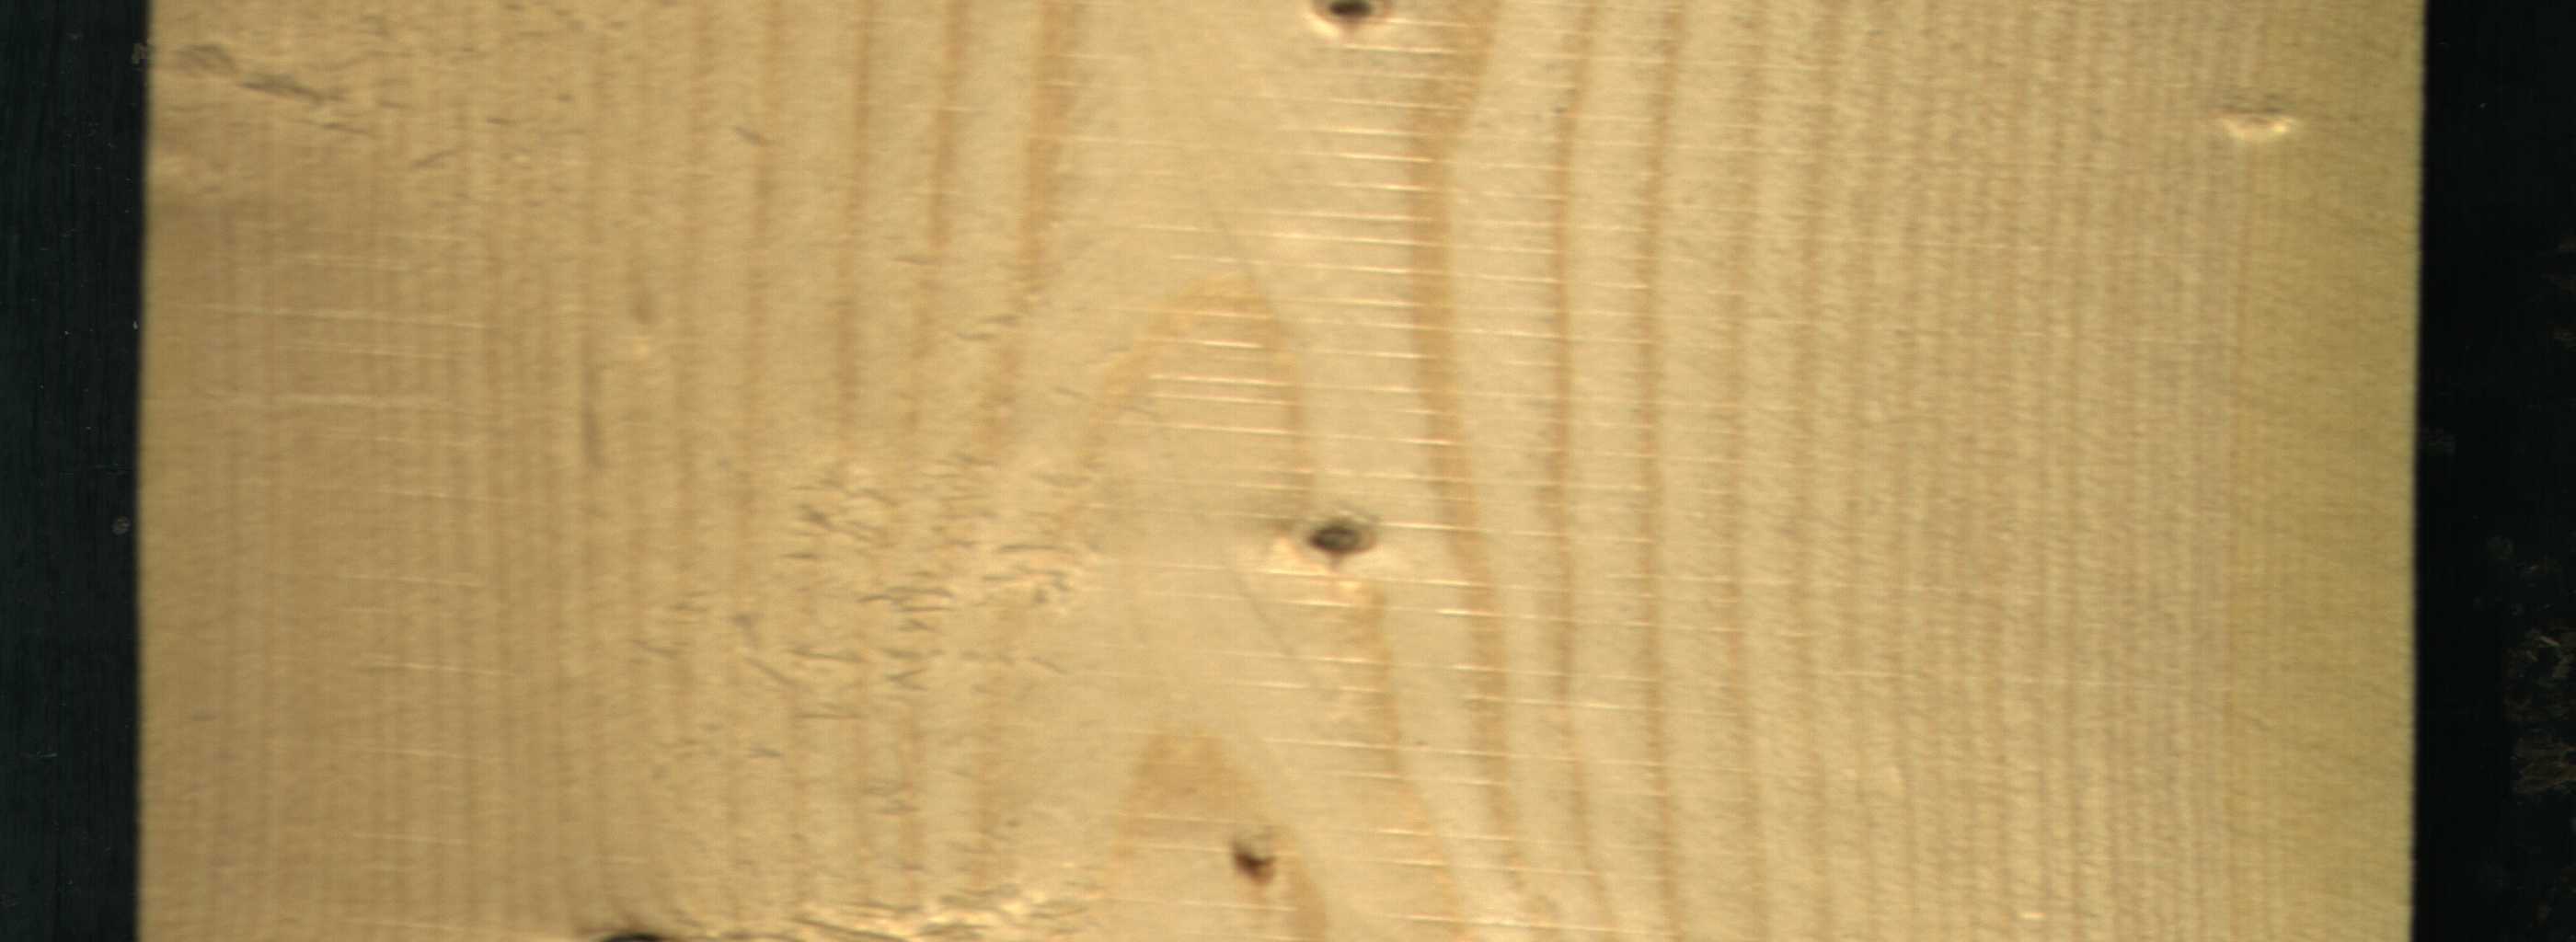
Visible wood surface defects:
resin
Dead_Knot
Live_Knot
Live_Knot